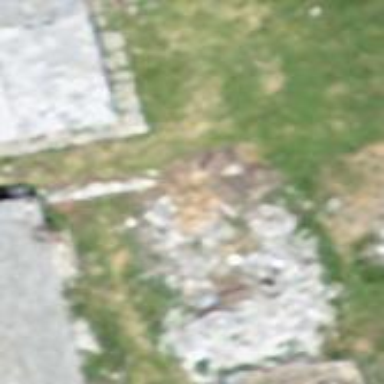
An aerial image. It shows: Historic building now in ruins.